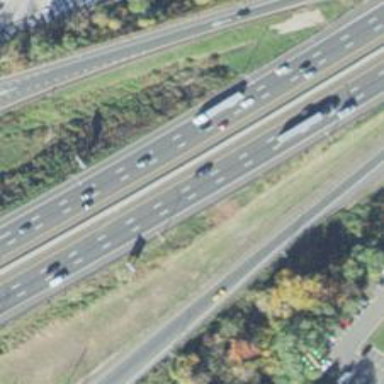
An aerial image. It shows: Asphalt motorway.